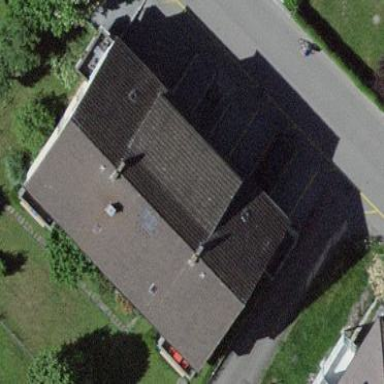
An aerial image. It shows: Gabled roof on residential building.